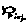
Label: fish